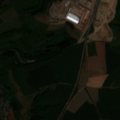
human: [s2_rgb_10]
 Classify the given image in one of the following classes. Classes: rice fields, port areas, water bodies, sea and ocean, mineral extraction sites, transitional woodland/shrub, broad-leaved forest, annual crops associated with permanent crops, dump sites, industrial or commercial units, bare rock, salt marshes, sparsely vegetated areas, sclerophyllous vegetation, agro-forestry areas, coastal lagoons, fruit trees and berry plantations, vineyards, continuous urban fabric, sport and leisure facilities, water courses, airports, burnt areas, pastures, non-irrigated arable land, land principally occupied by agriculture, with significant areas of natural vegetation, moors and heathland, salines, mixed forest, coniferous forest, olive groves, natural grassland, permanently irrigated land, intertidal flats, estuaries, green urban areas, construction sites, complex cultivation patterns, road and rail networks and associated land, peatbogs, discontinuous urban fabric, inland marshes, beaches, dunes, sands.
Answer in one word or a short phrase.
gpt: discontinuous urban fabric, industrial or commercial units, non-irrigated arable land, land principally occupied by agriculture, with significant areas of natural vegetation, broad-leaved forest